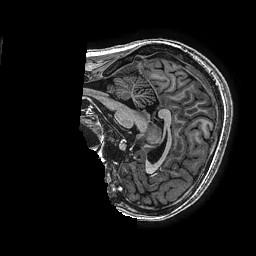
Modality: T1w
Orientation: sagittal
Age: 16
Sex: female
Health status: ill
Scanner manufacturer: ge
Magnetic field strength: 3 T
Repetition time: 0.007644 s
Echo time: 0.003468 s